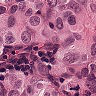
Metastatic tissue present: yes